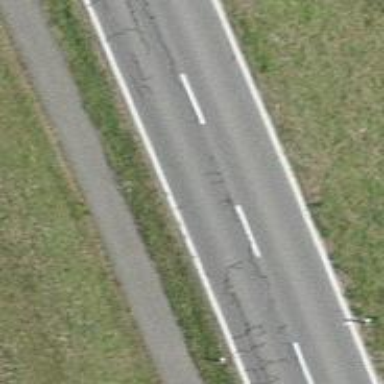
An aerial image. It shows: Asphalt cycleway.